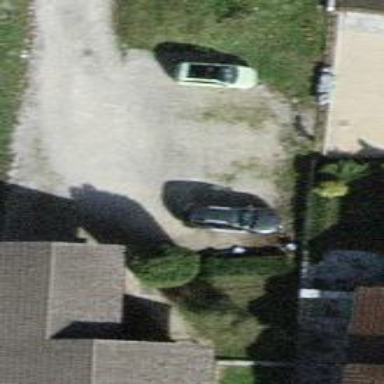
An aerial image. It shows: Parking area.